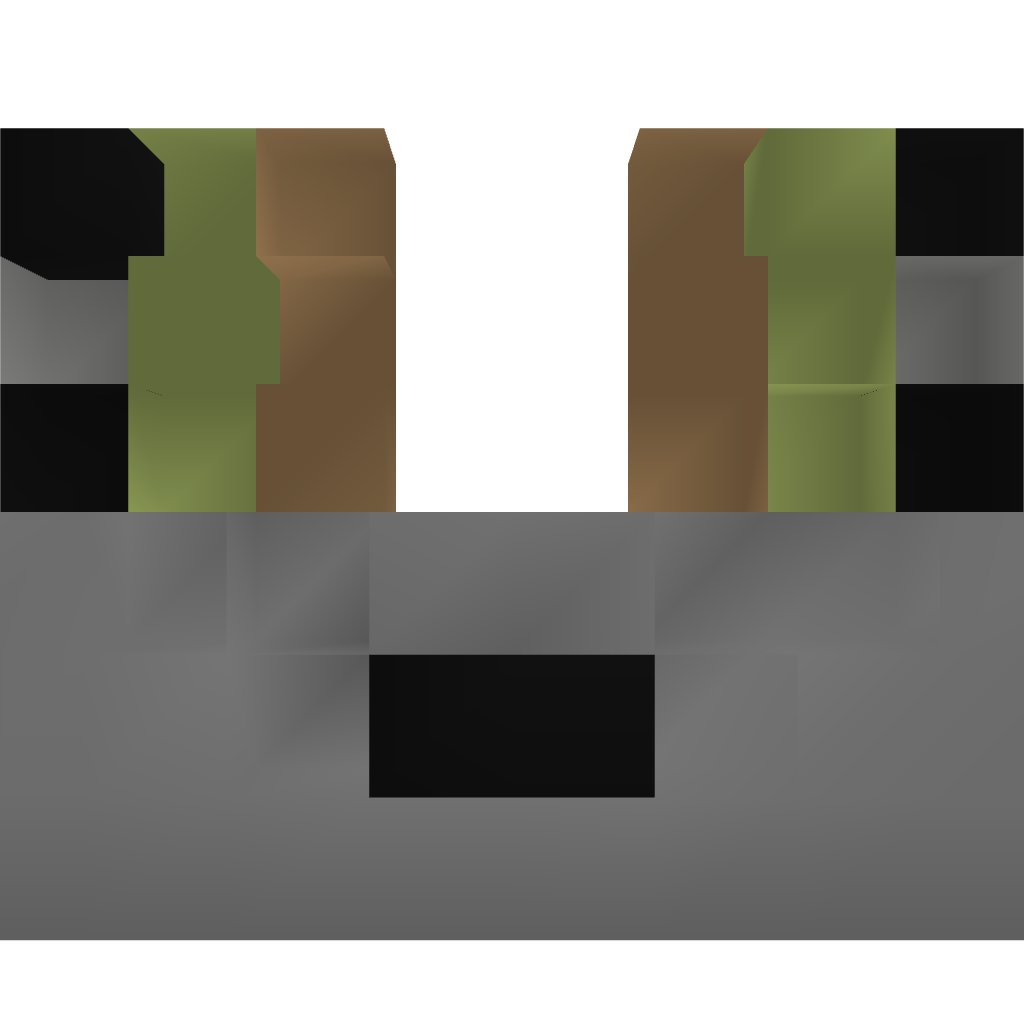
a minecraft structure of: Automatic Door